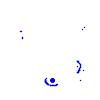
Particle: electron